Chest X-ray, AP view. Patient: 31 years old, sex F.
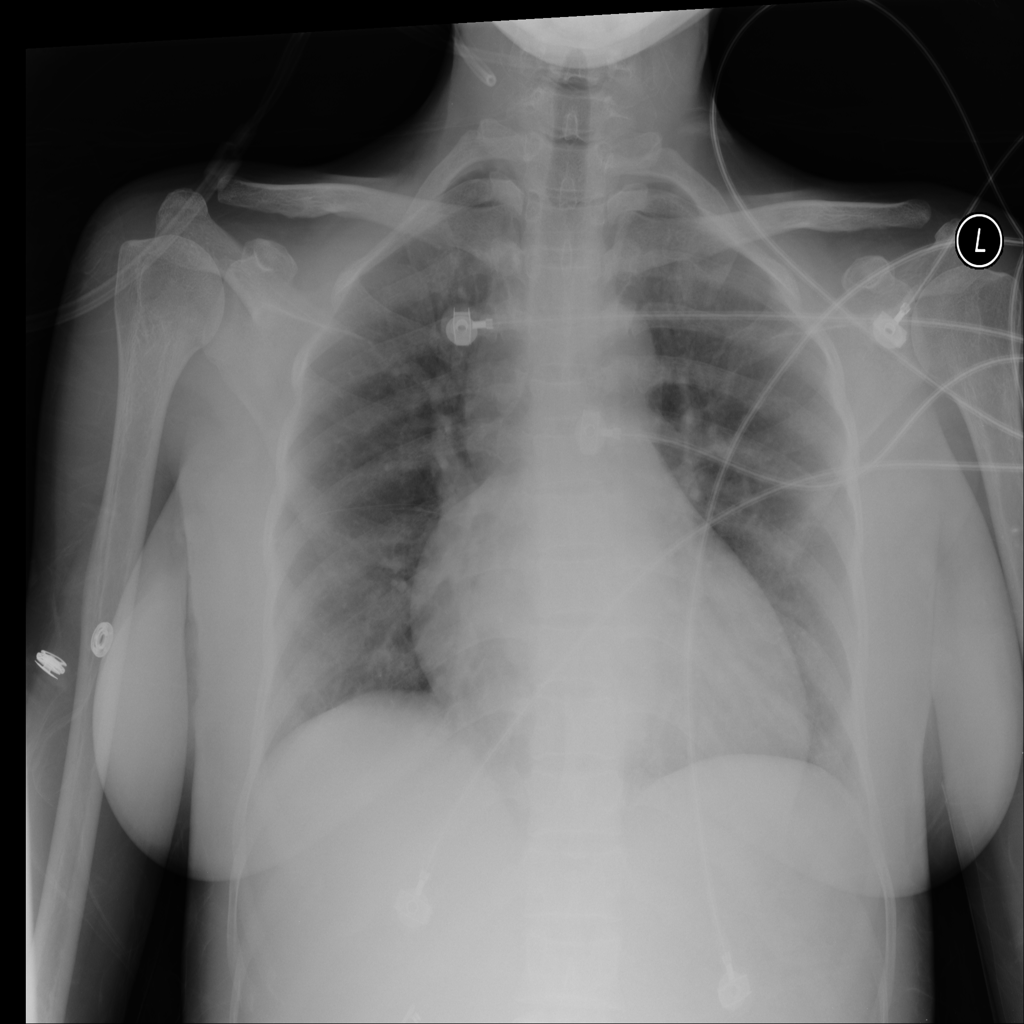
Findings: Cardiomegaly